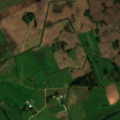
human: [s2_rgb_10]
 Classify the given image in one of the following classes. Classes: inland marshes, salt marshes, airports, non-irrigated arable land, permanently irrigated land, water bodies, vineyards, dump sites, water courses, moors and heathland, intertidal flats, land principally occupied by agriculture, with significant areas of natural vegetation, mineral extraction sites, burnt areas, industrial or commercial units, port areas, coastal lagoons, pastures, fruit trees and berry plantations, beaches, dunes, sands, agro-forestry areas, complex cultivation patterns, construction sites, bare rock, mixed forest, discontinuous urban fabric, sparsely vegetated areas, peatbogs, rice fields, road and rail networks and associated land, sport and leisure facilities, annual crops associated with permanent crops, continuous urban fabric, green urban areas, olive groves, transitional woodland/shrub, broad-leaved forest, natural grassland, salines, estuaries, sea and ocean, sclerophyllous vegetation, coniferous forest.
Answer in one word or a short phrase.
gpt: non-irrigated arable land, pastures, complex cultivation patterns, land principally occupied by agriculture, with significant areas of natural vegetation